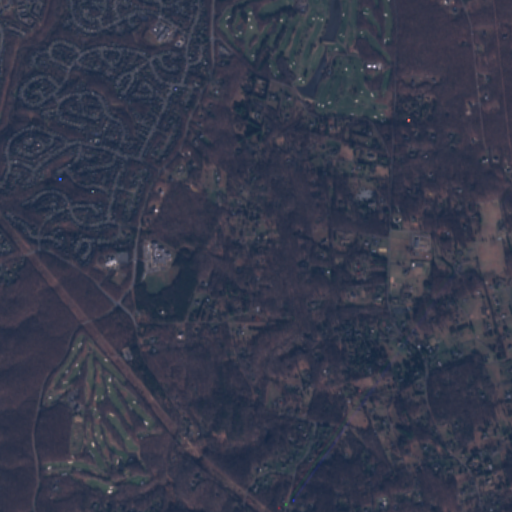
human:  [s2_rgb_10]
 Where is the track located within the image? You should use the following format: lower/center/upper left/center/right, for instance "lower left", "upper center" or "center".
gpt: The track is located in the center of the image.
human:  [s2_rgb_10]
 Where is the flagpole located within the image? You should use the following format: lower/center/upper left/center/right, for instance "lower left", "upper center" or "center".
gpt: The flagpole is located in the upper left of the image.
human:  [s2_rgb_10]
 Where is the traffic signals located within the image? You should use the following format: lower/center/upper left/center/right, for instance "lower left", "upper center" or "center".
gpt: The traffic signals is located in the upper center of the image.
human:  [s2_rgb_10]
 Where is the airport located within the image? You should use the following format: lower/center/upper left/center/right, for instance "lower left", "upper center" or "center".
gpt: There is no airport in the image.